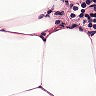
Metastatic tissue present: no